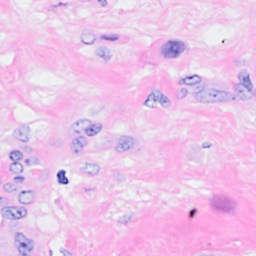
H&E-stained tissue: Breast